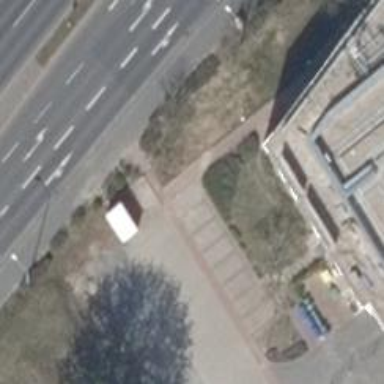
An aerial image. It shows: Footway.